Question: I need to display an image inside a 'div' with 'bootstrap' and there's an uncalled for white space around the image. This is what it looks like:

I'm not talking about the white background - it's intentional. I am talking about the fact the image doesn't stretch to the width of the 'div'. This is the code I'm using:
'''
<div align="center" class="col-xs-3 col-sm-2 col-md-3 whitebgdiv" style="border:0px solid red; margin-top:5px; margin-bottom:5px; margin-left:5px;">
<a href='#{product.itemUrl}' target="_blank"><img src='#{product.thumbnailUrl}' style="border: 0px solid blue;" class="img-responsive productimg vertical-align2" /></a> <br/>
</div>
'''
The relevant 'css' classes:
'''
.whitebgdiv {
background-image:url('../resources/images/whitebg.jpg');
border-radius: 2px;
margin-left:0px;
}
.productimg {
width: 6em;
max-width: 180px;
}
'''
I tried 'display:block' and 'display:inline' but they do nothing. What am I missing?
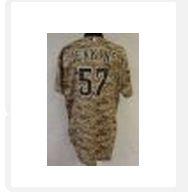
Answer: Try this:
'''
.productimg{
width: 100%;
height: auto;
}
'''
If the width of its container is defined, you don't need to set a max-width on the image either with this code.